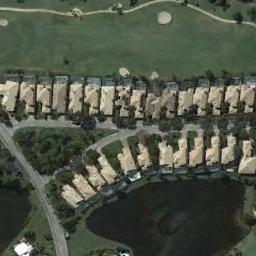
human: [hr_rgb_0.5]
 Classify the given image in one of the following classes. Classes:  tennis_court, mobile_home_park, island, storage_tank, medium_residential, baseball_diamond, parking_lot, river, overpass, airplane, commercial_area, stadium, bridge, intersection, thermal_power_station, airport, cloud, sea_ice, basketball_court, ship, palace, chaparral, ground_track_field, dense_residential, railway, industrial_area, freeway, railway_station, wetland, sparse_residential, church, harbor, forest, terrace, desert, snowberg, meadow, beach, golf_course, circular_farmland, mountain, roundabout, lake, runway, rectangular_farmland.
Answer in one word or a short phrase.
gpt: dense_residential